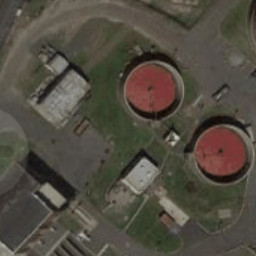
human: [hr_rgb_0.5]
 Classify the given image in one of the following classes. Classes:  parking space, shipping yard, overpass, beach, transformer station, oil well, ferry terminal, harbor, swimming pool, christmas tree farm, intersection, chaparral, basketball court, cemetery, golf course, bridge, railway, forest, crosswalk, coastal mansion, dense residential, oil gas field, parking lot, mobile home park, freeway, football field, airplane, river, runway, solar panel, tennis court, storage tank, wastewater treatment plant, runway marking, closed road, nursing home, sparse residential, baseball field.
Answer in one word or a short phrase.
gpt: storage tank